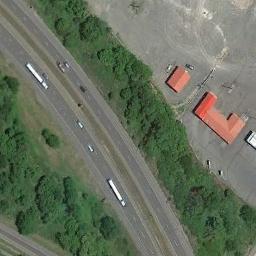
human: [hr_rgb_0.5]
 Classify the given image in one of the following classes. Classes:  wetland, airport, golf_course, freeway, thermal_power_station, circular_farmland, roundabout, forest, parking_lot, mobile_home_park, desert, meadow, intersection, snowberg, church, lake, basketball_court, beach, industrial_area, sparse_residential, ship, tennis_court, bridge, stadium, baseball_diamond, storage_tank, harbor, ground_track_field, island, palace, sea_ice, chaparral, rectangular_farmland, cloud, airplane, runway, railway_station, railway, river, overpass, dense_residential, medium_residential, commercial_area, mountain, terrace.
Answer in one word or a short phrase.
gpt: freeway